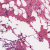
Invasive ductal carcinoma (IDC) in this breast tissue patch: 1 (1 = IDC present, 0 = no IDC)